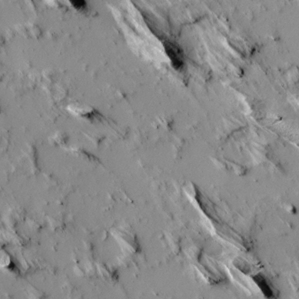
Label: non_frost